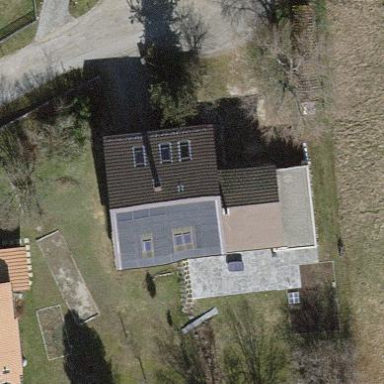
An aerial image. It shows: Detached building with gabled roof.